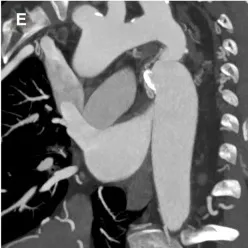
D-F: Aortic CTA shows localized narrowing at the beginning of the descending aorta and branches are formed at the distal ends of the subclavian artery, intercostal arteries, intrathoracic arteries, and both iliac arteries.
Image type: radiology (ct)